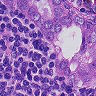
Metastatic tissue present: yes